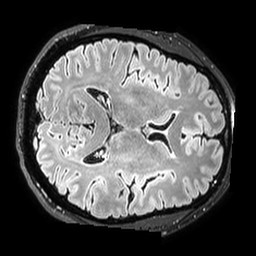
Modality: T2w
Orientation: axial
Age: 37
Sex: male
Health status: healthy
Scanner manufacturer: philips
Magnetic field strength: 3 T
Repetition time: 5 s
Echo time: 0.3282 s